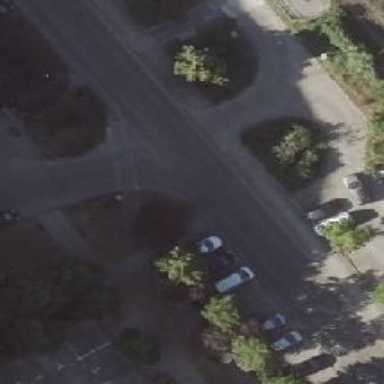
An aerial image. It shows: Tertiary road with concrete surface.